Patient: sex F, age 66
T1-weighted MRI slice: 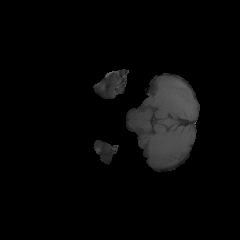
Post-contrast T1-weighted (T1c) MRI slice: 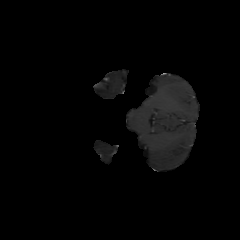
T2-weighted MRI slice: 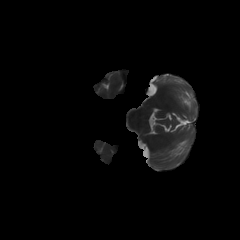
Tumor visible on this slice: no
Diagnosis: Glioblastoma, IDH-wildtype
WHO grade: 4